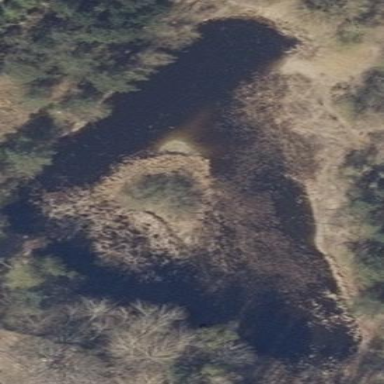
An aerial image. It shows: Pond with natural water.